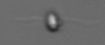
Label: flagellate